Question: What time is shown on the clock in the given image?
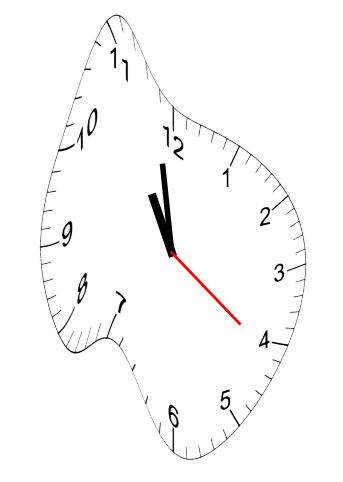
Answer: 10:58:21